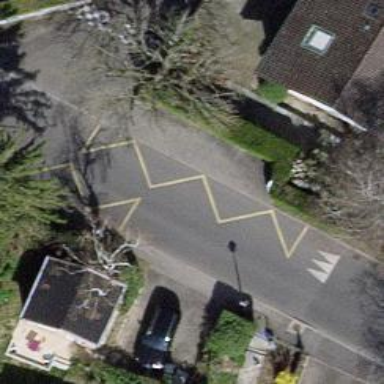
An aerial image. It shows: Bus stop with designated public transport stop position.